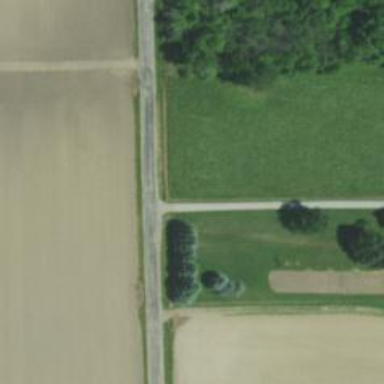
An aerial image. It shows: Tertiary road.